Question: I m referring the code official code of <URL>. but I m getting this always. .
How can I import this class.
I have added the Google Play service lib project. and also I have set my project target to Google APIs x86[Android4.4.2]
here is my project structure

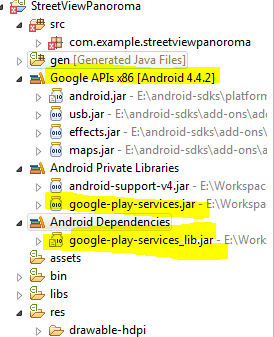
Answer: Have you got the latest version of the Google Play Services library downloaded? You'll need version 4.4 to access the new StreetView classes.
Andy.